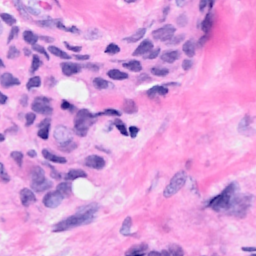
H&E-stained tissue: Breast